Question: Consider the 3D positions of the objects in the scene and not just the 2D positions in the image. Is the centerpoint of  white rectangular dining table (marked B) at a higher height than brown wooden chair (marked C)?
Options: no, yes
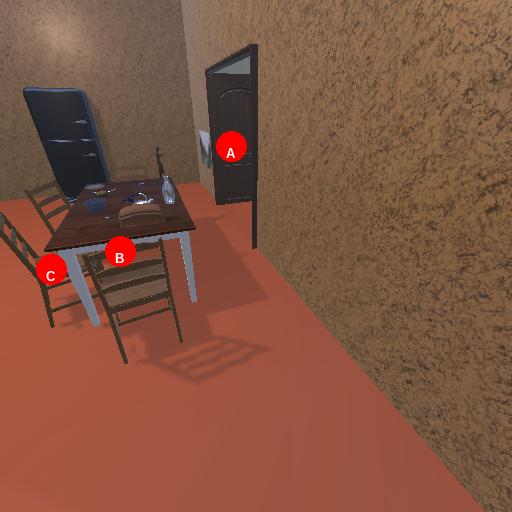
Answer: no